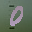
Label: 0